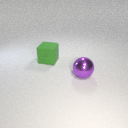
large green rubber cube to the left of large purple metal sphere